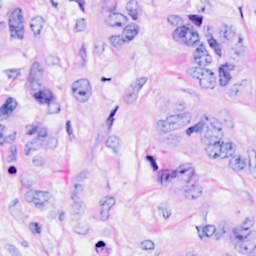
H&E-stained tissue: Breast